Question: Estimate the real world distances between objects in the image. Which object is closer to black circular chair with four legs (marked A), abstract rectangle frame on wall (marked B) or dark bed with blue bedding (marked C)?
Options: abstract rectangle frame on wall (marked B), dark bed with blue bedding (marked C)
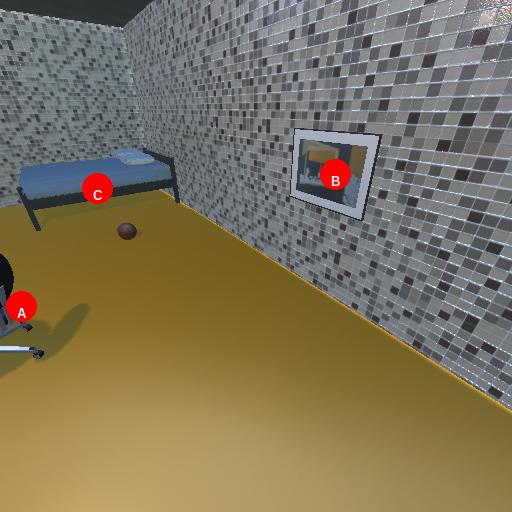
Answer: abstract rectangle frame on wall (marked B)